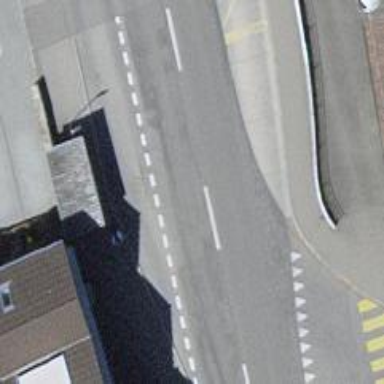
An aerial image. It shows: Bus stop with designated stop position for public transport.